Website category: sports
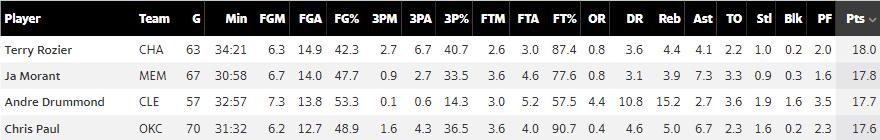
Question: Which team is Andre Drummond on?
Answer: CLE

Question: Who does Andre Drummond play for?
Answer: CLE

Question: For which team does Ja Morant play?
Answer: MEM

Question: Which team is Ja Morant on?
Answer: MEM

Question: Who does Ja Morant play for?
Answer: MEM

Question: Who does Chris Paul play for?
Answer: OKC

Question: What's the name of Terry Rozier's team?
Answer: CHA

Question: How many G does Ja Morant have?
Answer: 67

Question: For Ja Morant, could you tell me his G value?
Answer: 67

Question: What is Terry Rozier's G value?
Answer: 63

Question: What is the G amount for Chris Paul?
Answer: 70

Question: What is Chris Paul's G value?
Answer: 70

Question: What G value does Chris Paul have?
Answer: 70

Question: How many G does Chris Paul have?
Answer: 70

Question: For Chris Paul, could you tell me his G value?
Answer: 70

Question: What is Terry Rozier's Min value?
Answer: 34:21

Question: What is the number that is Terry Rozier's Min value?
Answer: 34:21

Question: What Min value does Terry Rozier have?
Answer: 34:21

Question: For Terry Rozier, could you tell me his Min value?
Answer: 34:21

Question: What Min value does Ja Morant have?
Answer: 30:58

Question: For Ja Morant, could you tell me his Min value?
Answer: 30:58

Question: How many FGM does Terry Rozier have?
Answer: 6.3

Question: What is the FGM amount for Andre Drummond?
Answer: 7.3

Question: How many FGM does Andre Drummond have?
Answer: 7.3

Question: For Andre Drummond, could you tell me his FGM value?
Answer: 7.3

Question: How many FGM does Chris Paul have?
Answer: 6.2

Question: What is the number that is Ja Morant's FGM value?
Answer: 6.7

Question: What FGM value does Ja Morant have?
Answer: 6.7

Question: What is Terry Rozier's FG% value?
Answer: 42.3

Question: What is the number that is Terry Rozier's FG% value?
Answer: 42.3

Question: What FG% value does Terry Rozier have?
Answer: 42.3

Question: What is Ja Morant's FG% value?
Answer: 47.7

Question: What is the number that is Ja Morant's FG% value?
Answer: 47.7

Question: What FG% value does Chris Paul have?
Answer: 48.9

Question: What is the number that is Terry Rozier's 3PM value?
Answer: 2.7

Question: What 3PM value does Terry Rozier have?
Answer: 2.7

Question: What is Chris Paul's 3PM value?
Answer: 1.6

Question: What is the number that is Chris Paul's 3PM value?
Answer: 1.6

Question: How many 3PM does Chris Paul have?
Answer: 1.6

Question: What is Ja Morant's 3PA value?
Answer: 2.7

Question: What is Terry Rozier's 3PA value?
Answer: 6.7

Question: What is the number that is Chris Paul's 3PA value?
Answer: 4.3

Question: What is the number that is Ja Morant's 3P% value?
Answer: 33.5

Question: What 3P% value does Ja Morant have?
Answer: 33.5

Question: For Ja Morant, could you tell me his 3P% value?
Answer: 33.5

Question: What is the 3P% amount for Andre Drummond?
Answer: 14.3

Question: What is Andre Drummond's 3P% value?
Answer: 14.3

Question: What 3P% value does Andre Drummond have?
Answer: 14.3

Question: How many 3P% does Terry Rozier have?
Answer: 40.7

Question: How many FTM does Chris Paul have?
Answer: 3.6

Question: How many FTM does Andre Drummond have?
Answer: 3.0

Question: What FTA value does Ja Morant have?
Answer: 4.6

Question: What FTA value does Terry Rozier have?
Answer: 3.0

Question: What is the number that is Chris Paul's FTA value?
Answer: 4.0

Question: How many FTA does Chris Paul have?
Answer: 4.0

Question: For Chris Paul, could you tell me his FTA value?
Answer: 4.0

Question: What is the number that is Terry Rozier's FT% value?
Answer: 87.4

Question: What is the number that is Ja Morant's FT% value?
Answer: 77.6

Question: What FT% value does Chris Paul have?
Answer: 90.7

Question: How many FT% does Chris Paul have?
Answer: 90.7

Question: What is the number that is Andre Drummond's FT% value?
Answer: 57.5

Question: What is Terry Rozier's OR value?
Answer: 0.8

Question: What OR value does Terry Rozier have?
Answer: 0.8

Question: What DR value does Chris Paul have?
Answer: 4.6